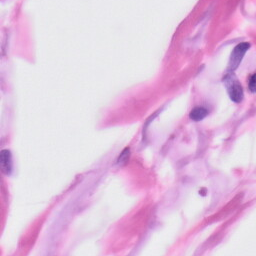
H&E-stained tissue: Skin